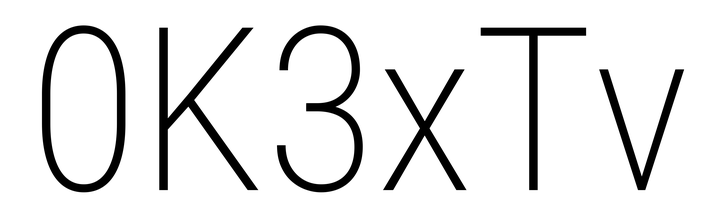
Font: Roboto_Condensed_ExtraLight